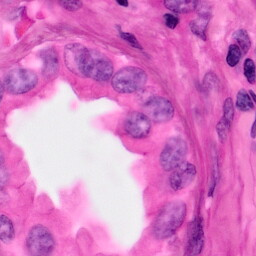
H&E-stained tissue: Pancreatic